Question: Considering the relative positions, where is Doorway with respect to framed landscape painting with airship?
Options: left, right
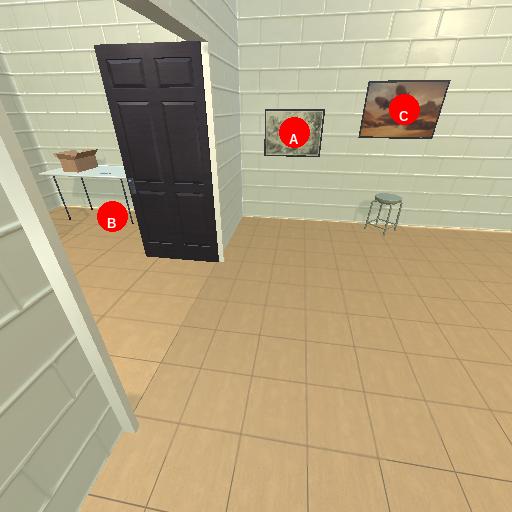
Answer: left